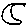
Label: moon